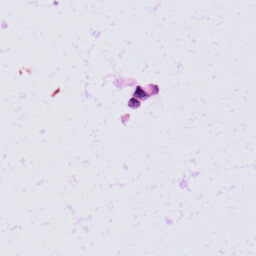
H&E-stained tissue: Skin